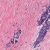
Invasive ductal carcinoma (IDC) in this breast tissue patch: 0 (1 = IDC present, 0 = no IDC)